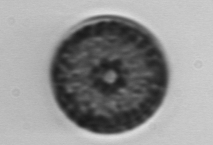
Label: Coscinodiscus